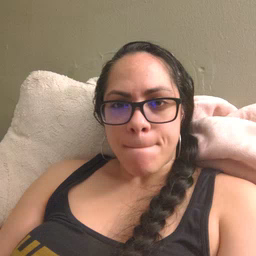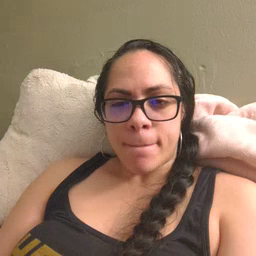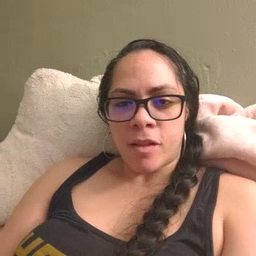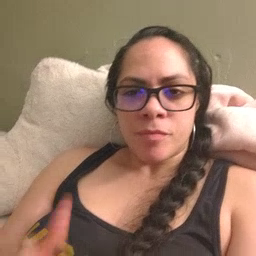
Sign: helicopter